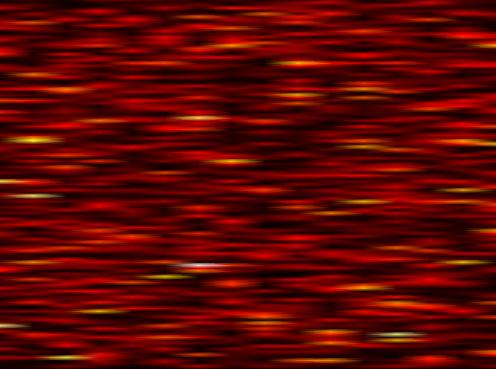
Label: FOFDM